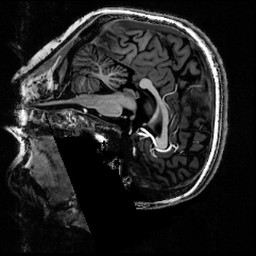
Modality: T1w
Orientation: sagittal